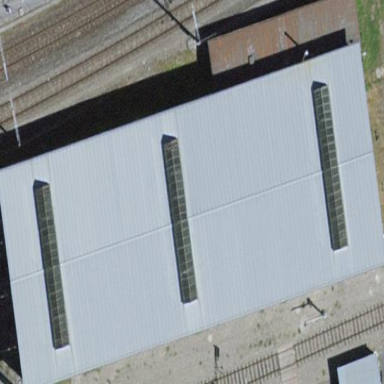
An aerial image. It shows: Transportation building.